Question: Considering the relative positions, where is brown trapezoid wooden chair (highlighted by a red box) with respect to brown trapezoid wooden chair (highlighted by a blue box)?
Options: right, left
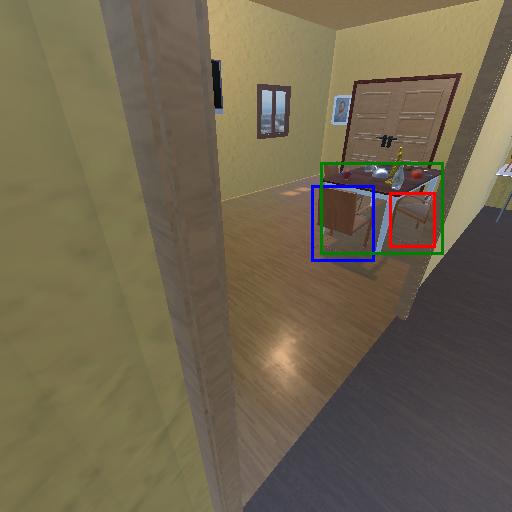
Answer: right